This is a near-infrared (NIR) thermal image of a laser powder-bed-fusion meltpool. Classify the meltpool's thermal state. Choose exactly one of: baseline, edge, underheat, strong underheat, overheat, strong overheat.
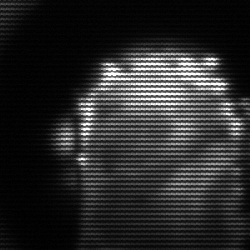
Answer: baseline